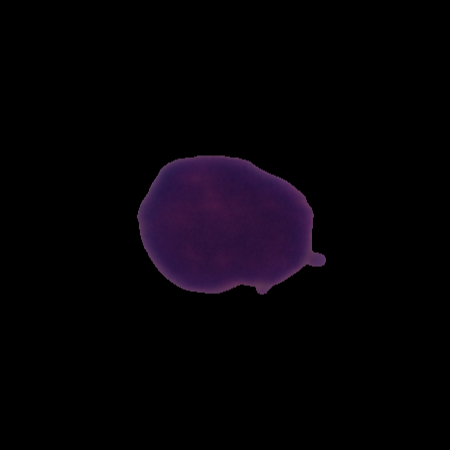
Label: healthy